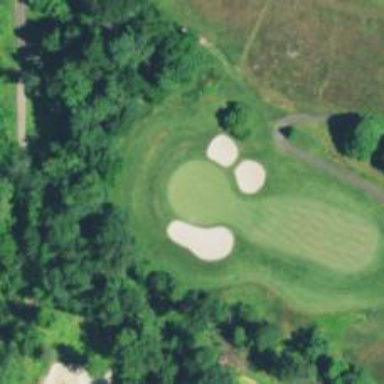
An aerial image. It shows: Golf hole.